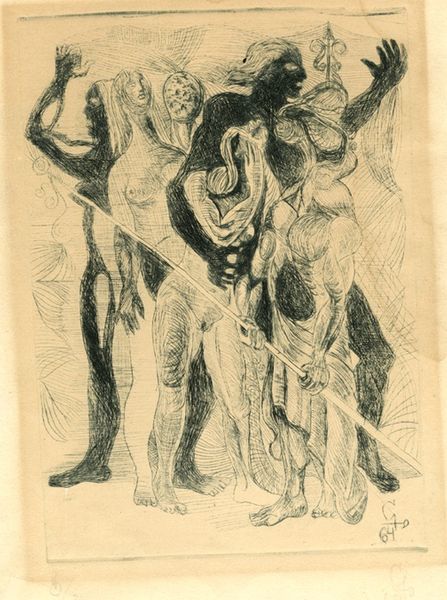
Titel: Untitled, Untitled
Künstler: Iurii Sobolev
Standort: Amherst (Massachusetts, USA)
Institution: Mead Art Museum, Amherst College
Schlagwörter: people, white, black, figures, robe, woman, yellow, hand, man, naked, nudes, nudity, tree, feet, drawing, black and white, etching, sketch, goat, humans, anger, leg, pain, sacrifice, spear, agner, sacrafice